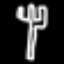
Label: fork